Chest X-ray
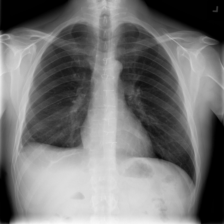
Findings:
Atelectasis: negative
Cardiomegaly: negative
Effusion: negative
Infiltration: negative
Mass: negative
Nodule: negative
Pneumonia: negative
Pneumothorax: negative
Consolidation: negative
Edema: negative
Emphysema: negative
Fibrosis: positive
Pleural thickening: negative
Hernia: negative